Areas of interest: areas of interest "The Palace Museum"
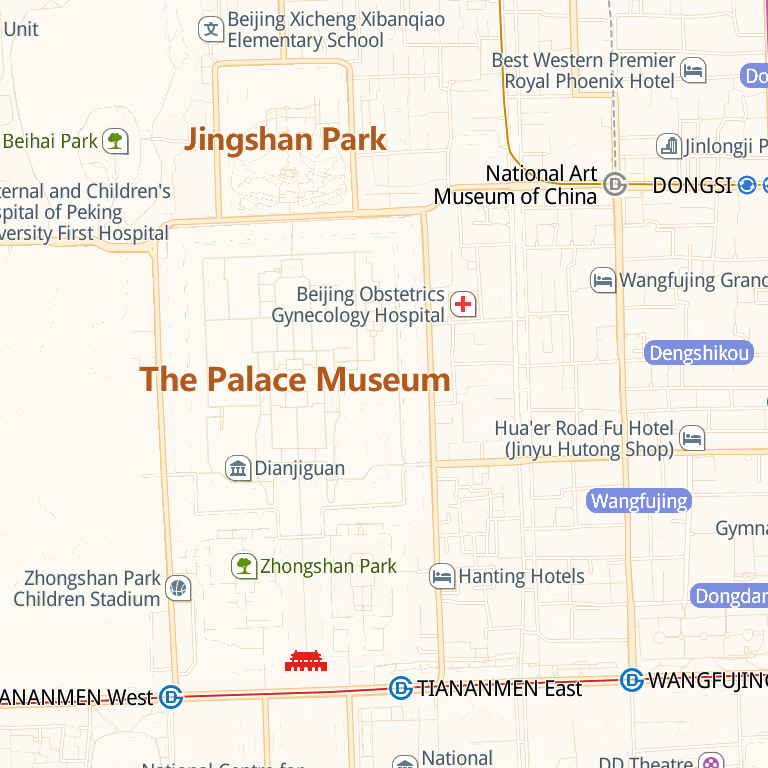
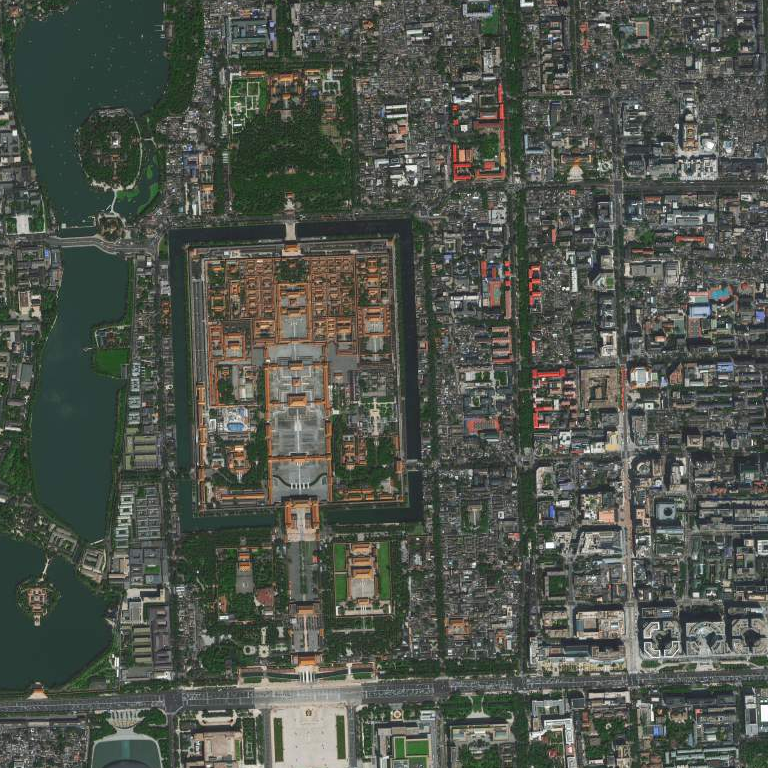